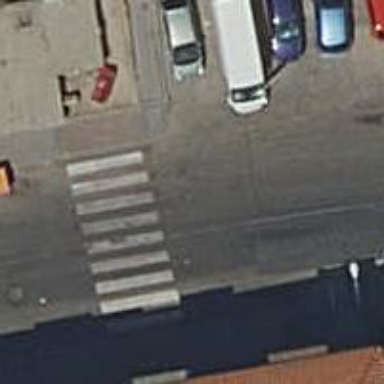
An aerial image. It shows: Pedestrian crossing with zebra markings on the footway.